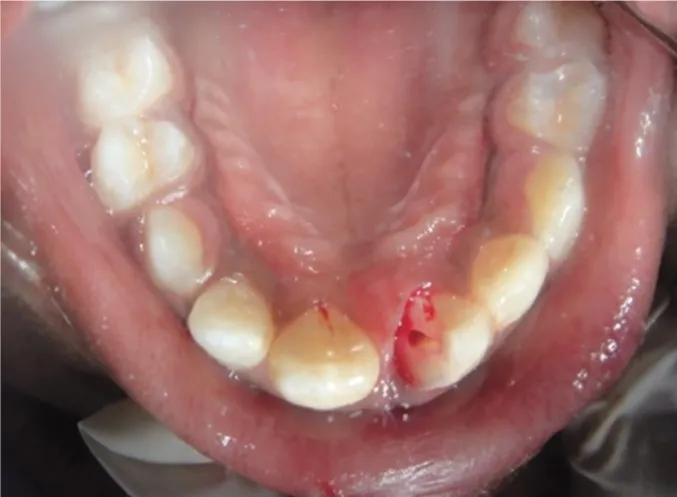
Patient's anterior tooth on the removal of the coronal fragment (posterior view).
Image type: radiology (ct)